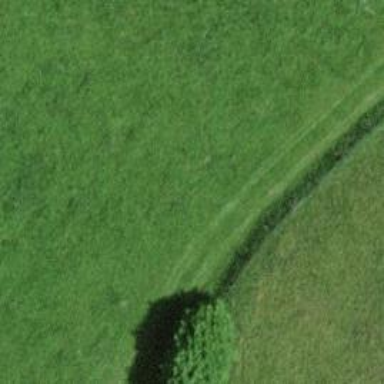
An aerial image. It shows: Path covered with grass.